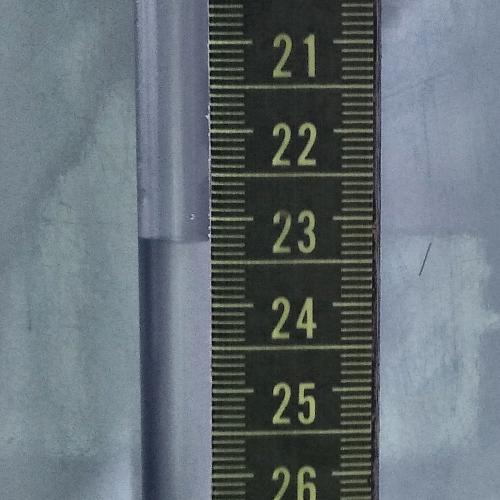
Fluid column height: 23.3 cm